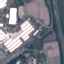
Land use / land cover: Industrial